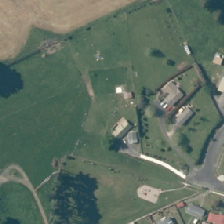
Land cover: urban_build_up